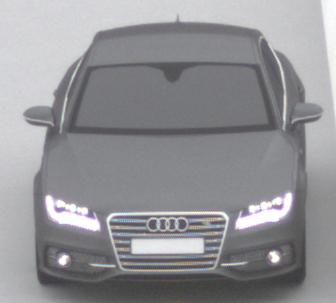
Make: Audi
Model: S7 Sportback cod
Detailed model: S7 (4G) Sportback
Model produced from: 2012/06
Model produced until: 2014/05
Doors: 5
Color: gray
Road condition: dry road
Daytime: midday
Contrast: low contrast